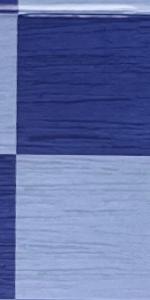
Label: Empty